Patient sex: M
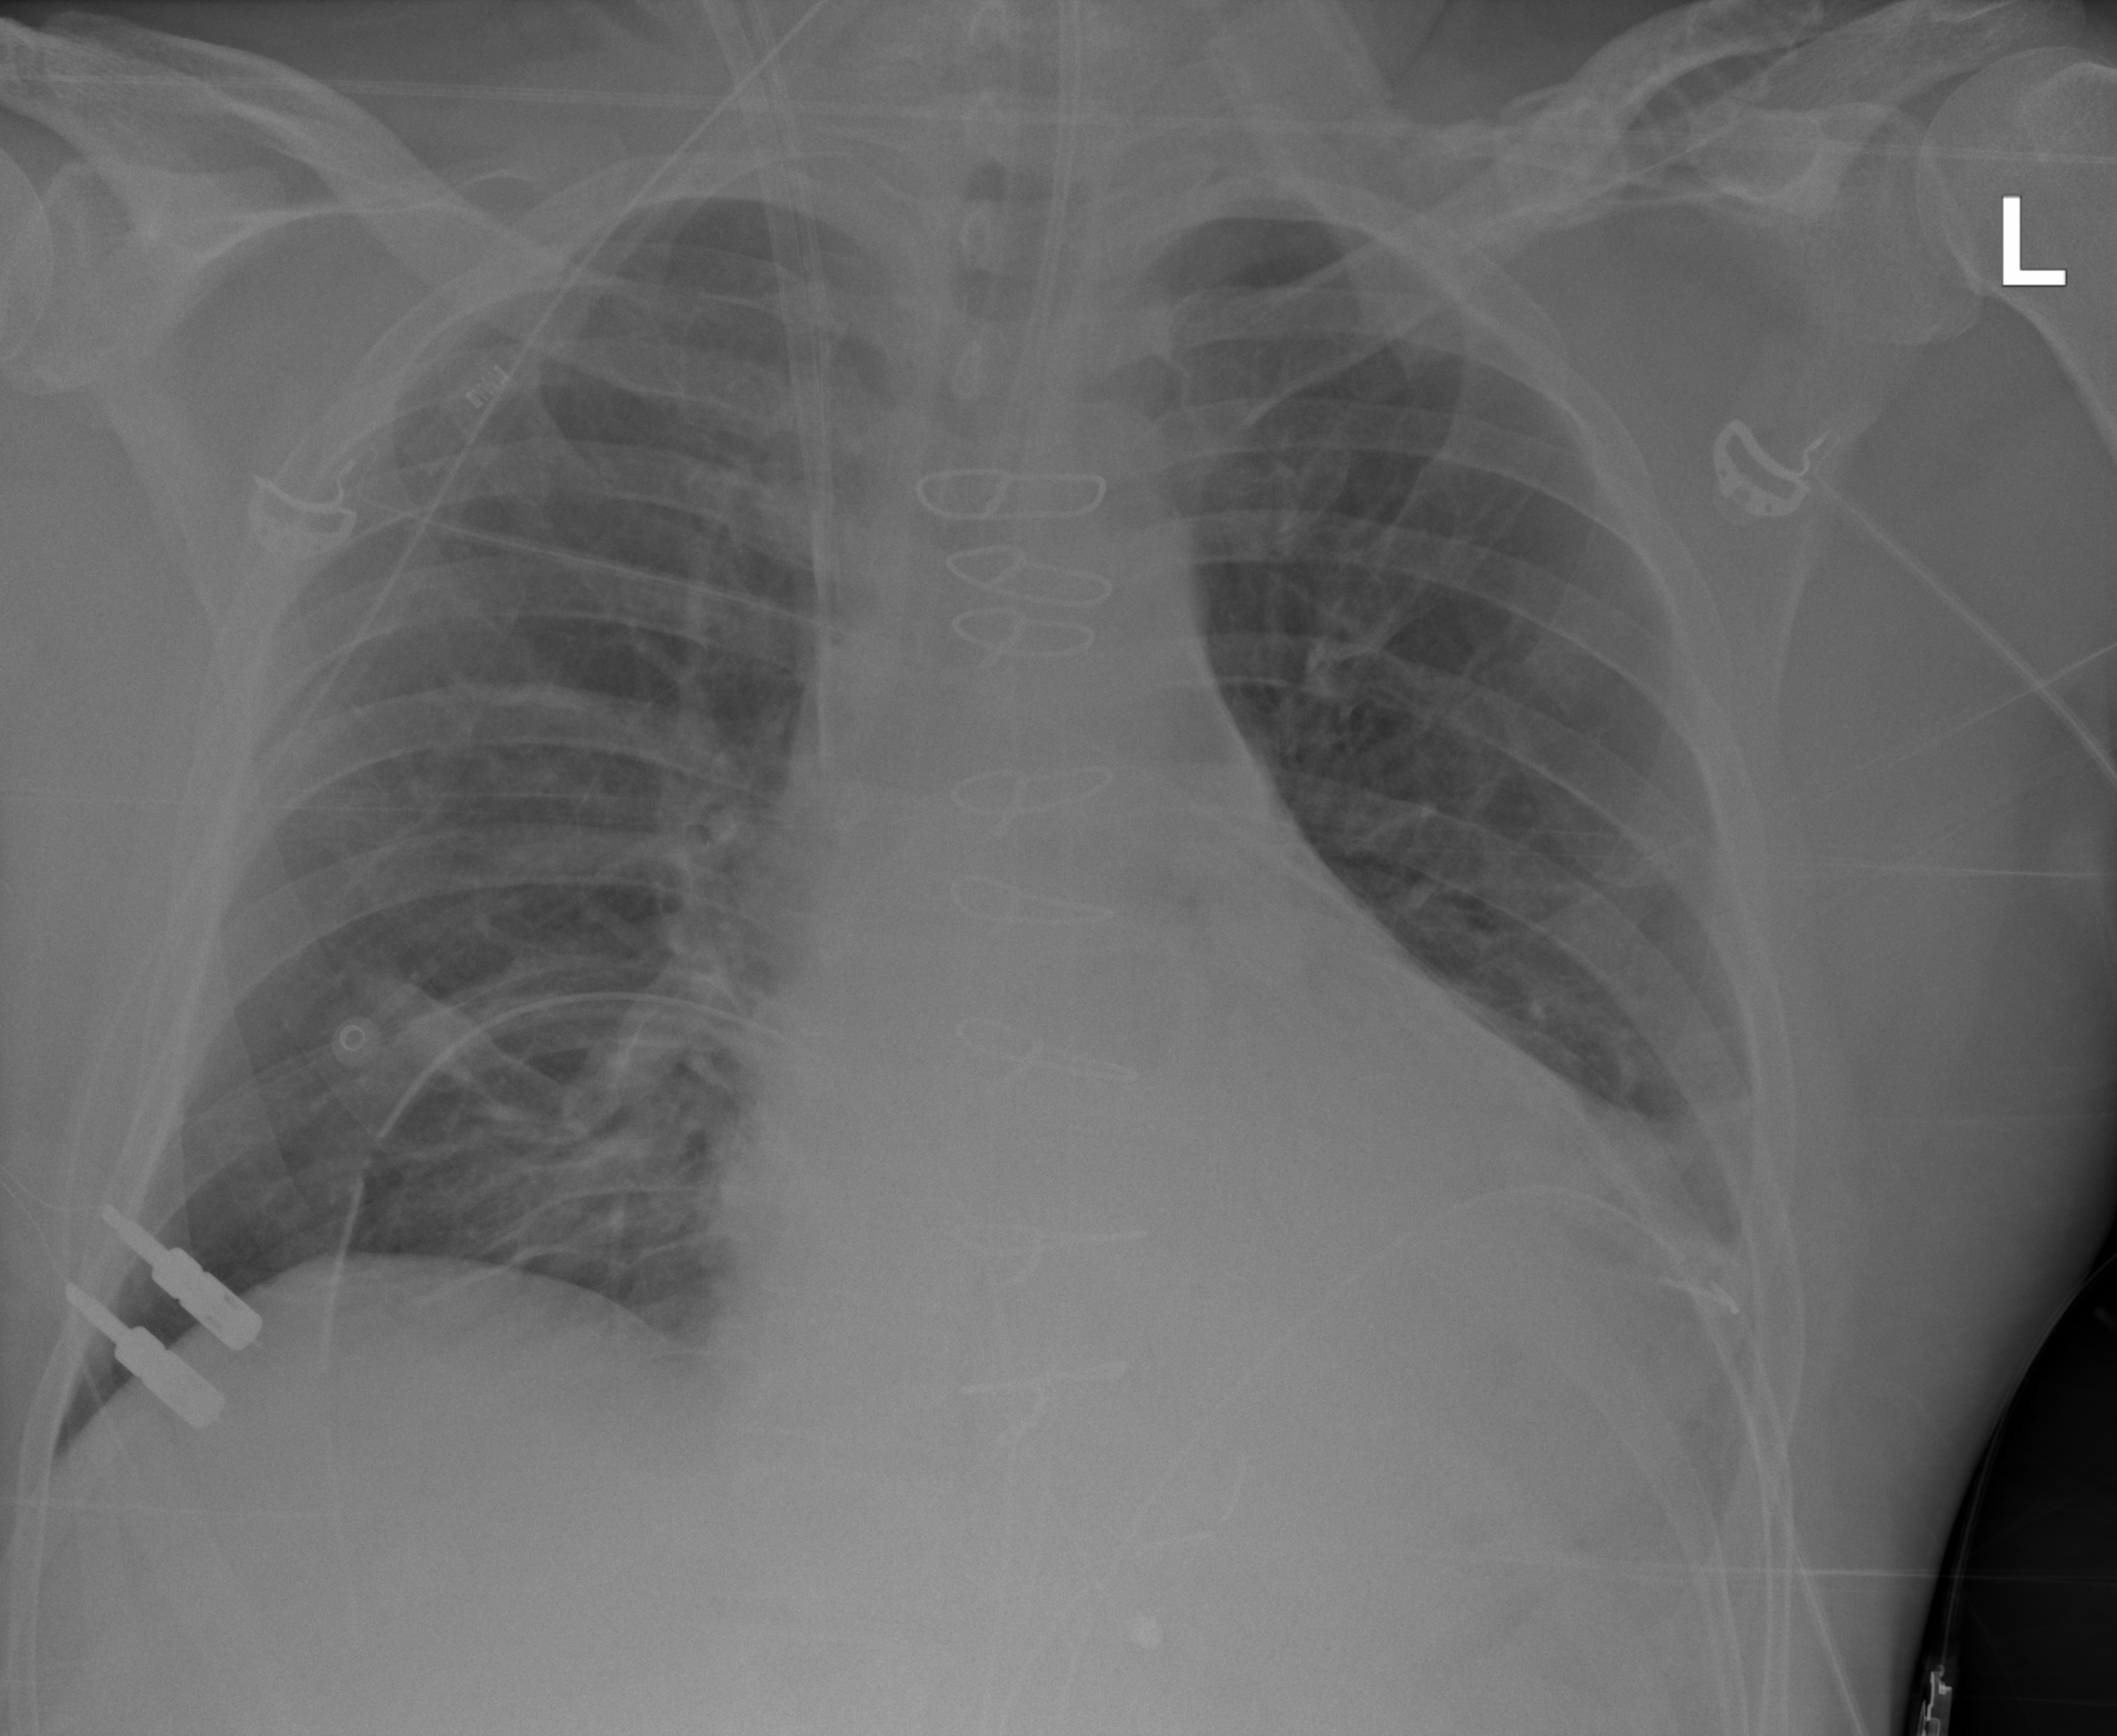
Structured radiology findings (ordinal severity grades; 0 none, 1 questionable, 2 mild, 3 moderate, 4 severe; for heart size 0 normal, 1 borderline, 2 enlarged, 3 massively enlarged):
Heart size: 2
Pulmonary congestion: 1
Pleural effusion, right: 0
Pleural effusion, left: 2
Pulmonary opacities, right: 0
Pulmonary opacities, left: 0
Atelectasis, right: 2
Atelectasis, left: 2